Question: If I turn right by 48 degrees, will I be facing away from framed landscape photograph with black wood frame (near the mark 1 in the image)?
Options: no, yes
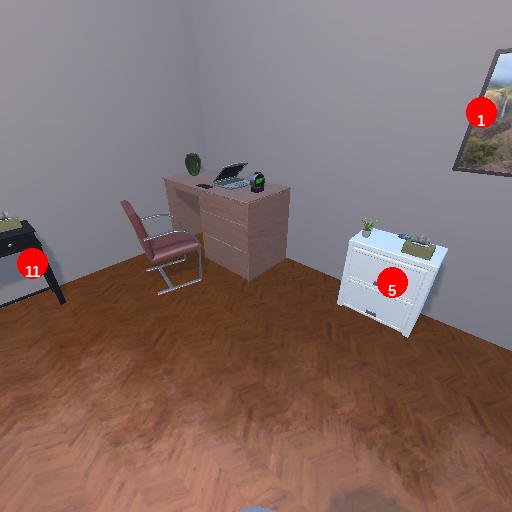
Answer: no